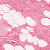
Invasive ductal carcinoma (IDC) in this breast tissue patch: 0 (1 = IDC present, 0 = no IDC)